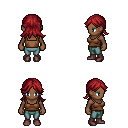
a pixel art fantasy rpg character, female body template, human, dark skin, brown pirate shirt, teal pants, brunette loose hair, maroon shoes, four views (front, back, left, right), 2x2 character sprite sheet, small pixel art, hard edges, no anti-aliasing